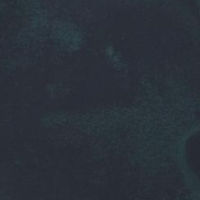
EUNIS habitat code: 14
Species observed at this site:
Sterna hirundo